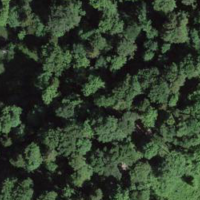
EUNIS habitat code: 41
Species observed at this site:
Limax cinereoniger